八年级 · 立体几何学
如图为一风筝骨架: 已知 $A B=A D, B C=D C$, 求证: $\angle B=\angle D$.

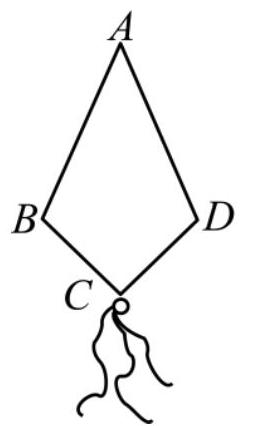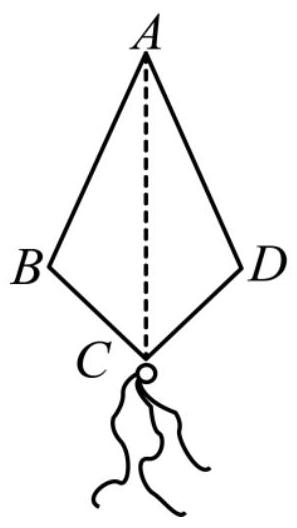
答案: 证明: 连接 $A C$.

在 $\triangle A C B$ 和 $\triangle A C D$ 中,

$\left\{\begin{array}{l}A B=A D \\ A C=A C, \\ B C=D C\end{array}\right.$

$\therefore \triangle A C B \cong \triangle A C D(\mathrm{SSS})$,

$\therefore \angle B=\angle D$